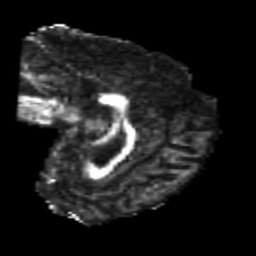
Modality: FA
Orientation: sagittal
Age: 22
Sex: male
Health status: healthy
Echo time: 0.074 s